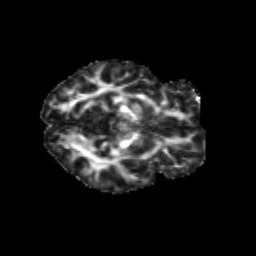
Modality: FA
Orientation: axial
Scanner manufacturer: siemens
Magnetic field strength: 3 T
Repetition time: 9.2 s
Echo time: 0.084 s